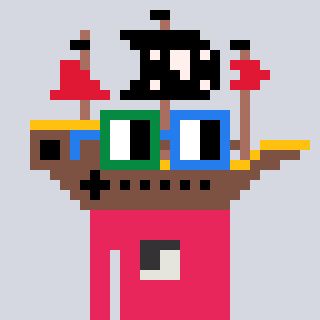
a pixel art character with square green and blue glasses, a pirateship-shaped head and a redpinkish-colored body on a cool background